Field crop: maize
Growth stage: 2
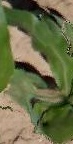
Species: maize